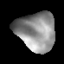
Tissue: lung
Cell type: Epithelial cells
Senescence score: 0.2075
Nuclear area (px): 1462
Mean DAPI intensity: 143.069